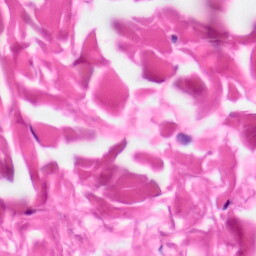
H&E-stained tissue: Skin